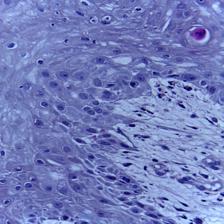
Diagnosis: OSCC